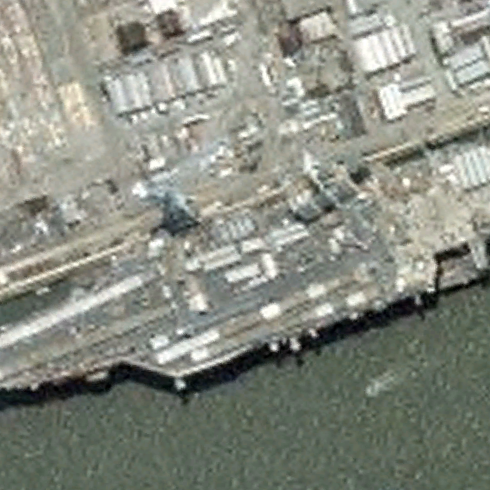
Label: aircraft_carrier